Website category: phone
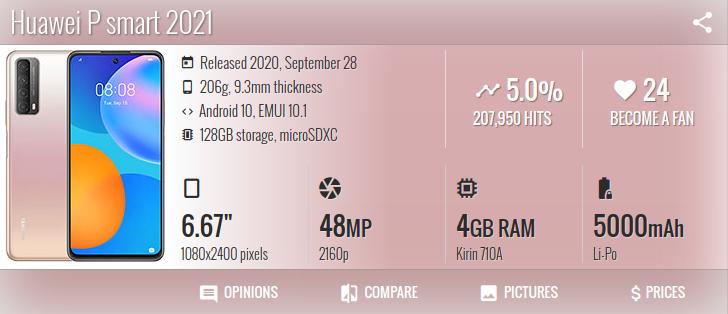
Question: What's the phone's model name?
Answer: Huawei P smart 2021

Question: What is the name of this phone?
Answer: Huawei P smart 2021

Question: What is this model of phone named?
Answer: Huawei P smart 2021

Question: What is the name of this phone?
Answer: Huawei P smart 2021

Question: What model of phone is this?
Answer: Huawei P smart 2021

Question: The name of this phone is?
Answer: Huawei P smart 2021

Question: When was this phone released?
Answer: Released 2020, September 28

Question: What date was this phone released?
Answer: Released 2020, September 28

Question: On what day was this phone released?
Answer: Released 2020, September 28

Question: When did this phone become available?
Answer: Released 2020, September 28

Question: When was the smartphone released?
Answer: Released 2020, September 28

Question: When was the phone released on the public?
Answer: Released 2020, September 28

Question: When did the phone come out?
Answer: Released 2020, September 28

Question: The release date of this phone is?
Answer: Released 2020, September 28

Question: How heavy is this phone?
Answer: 206g

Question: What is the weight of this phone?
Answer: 206g

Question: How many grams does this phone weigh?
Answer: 206g

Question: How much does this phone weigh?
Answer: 206g

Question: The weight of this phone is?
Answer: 206g

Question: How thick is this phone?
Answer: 9.3mm thickness

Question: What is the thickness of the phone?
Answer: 9.3mm thickness

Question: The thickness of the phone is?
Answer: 9.3mm thickness

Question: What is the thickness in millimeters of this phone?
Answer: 9.3mm thickness

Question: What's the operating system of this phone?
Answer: Android 10, EMUI 10.1

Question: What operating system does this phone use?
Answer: Android 10, EMUI 10.1

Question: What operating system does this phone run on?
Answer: Android 10, EMUI 10.1

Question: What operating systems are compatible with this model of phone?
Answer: Android 10, EMUI 10.1

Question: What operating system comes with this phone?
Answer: Android 10, EMUI 10.1

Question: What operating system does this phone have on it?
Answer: Android 10, EMUI 10.1

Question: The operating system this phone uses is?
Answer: Android 10, EMUI 10.1

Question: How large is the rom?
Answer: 128GB storage

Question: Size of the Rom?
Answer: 128GB storage

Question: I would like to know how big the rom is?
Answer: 128GB storage

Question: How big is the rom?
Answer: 128GB storage

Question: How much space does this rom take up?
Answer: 128GB storage

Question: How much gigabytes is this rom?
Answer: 128GB storage

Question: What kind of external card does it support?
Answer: microSDXC

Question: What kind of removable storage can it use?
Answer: microSDXC

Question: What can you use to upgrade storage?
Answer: microSDXC

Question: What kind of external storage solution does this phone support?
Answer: microSDXC

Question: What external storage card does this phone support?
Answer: microSDXC

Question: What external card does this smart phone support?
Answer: microSDXC

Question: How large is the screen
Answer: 6.67"

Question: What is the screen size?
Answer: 6.67"

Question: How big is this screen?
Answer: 6.67"

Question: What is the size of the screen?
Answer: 6.67"

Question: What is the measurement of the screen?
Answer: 6.67"

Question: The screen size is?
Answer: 6.67"

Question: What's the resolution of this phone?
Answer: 1080x2400 pixels

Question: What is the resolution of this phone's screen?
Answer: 1080x2400 pixels

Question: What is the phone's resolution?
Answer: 1080x2400 pixels

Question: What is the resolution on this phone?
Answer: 1080x2400 pixels

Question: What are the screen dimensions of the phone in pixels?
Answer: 1080x2400 pixels

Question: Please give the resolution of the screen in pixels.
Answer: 1080x2400 pixels

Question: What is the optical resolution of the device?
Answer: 1080x2400 pixels

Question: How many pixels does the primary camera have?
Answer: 48 MP

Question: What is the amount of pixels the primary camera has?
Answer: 48 MP

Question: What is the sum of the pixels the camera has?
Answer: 48 MP

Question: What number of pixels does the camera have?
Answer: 48 MP

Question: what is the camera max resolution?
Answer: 48 MP

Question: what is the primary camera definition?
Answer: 48 MP

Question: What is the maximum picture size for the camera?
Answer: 48 MP

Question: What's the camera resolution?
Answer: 2160p

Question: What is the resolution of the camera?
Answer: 2160p